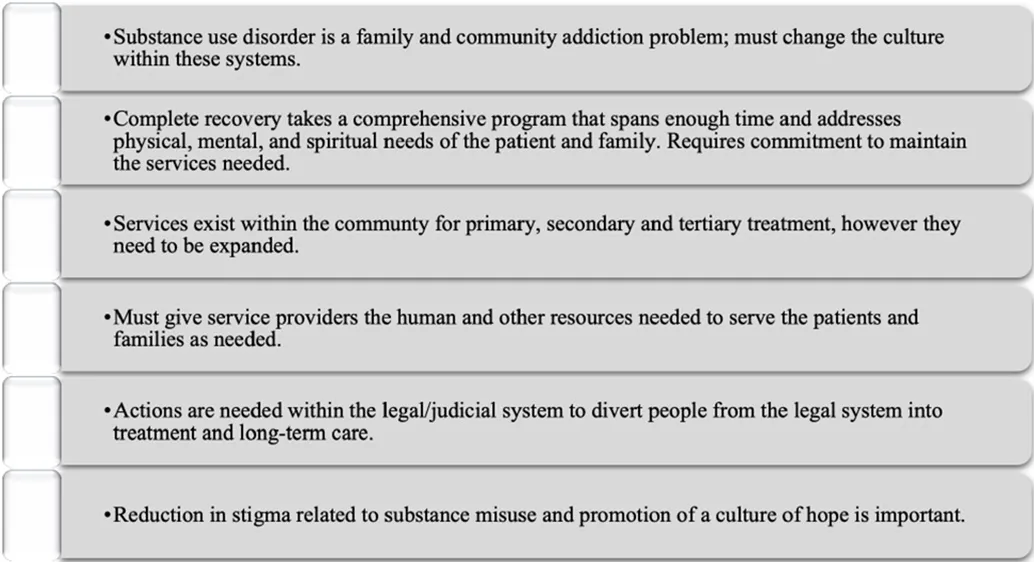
Sample of themes found in MHC focus groups.
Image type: chart (chart)